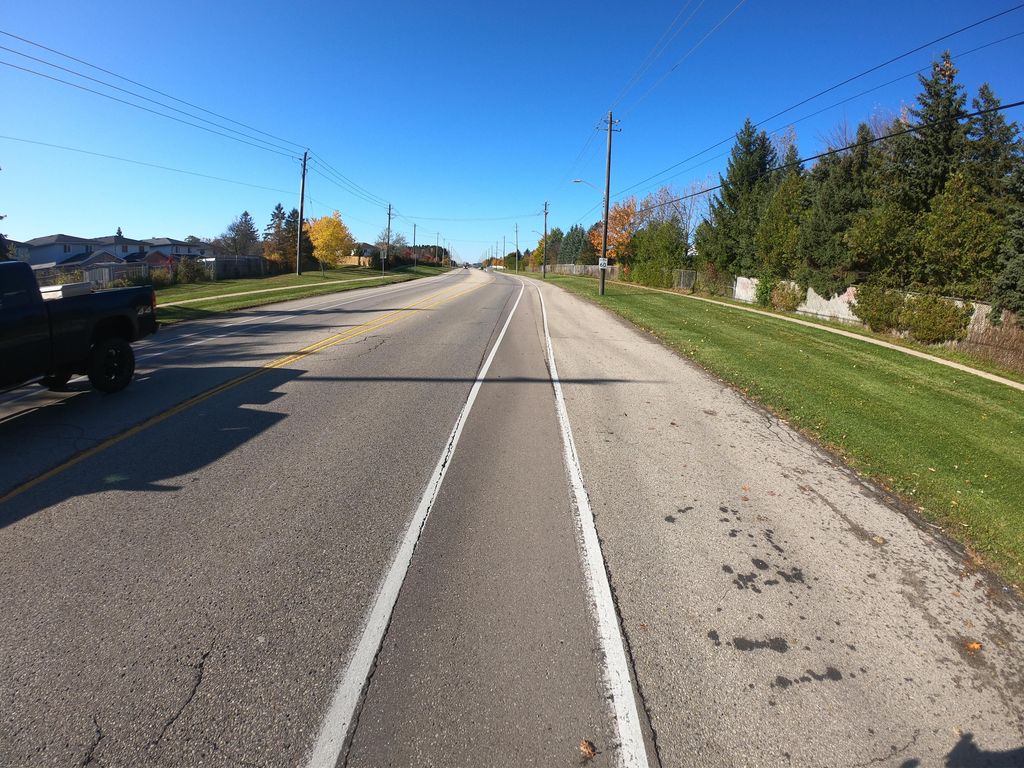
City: kitchener-waterloo